Question: I'm really not sure what information is relevant to include here, so I'll be generous. On the top of my page, I have a horizontal line. Now, on top of this line, in the bottom right, I want to place my meny which consists of three gif images. The images align to the right nicely but won't go all the way down to the bottom. Earlier, I had the same design but using only CSS to create three boxes and it worked like a charm. The images are exactly 96px wide and 45px high. This is my HTML followed by the CSS (I'm using the 960 grid system):
And oh yeah, I have already tried to use negative margins for the li with CSS.
'''
<div class="grid_8">
<ul>
<a href="cv.html"><li></li></a>
<a href="arbete.html"><li></li></a>
<a href="index.html"><li></li></a>
</ul>
</div>
ul {
list-style:none;
padding:0;
margin-top:50px;
}
li:first-child {
margin-right:-5px;
}
li {
background-image:url('bilder/meny_hem.gif');
float:right;
width:96px;
height:45px;
margin-bottom:0px;
padding-bottom:0px;
}
'''
EDIT: This is my new code. Correct (?) syntax but the problem remains. See also the image of what it looks like.
'''
<ul>
<li><a href="cv.html"></a></li>
<li><a href="arbete.html"></a></li>
<li><a href="index.html"></a></li>
</ul>
ul {
list-style:none;
padding:0;
margin-top:50px;
}
li:first-child {
margin-right:-5px;
}
li {
float:right;
width:96px;
height:45px;
}
a {
display:block;
background-image:url('bilder/meny_hem.gif');
width:96px;
height:45px;
margin-bottom:0px;
padding-bottom:0px;
}
'''

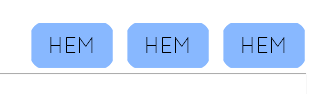
Answer: If you want that to stick to the bottom of your container div (grid_8) you'll have to adjust its height to be aproximatelly the height of your buttons like so:
'''
<div class="grid_8 container">
<ul>
<li><a href="cv.html">HEM</a></li>
<li><a href="arbete.html">HEM</a></li>
<li><a href="index.html">HEM</a></li>
</ul>
</div>
.container{
width:100%;
height:50px;
border-bottom:1px solid black;
}
'''
<URL>
You can also make your '<ul>' absolute and relative to your container and by using bottom:0; you'll have it stick to the bottom like so:
'''
ul {
list-style:none;
padding:0;
position:absolute;
bottom:5px;
right:0;
}
.container{
width:100%;
height:100px;
position:relative;
}
'''
If you'll use this last technique please be sure to remove your '<ul>' margin-top, and just add that margin value to your container's height
<URL>
I've used rounded corner buttons instead of images but you can switch to any image you'd like.